Question: I have a tabbedactivity layout, but i need to customize that layout for swipe between 2 activities, like this.

I cant change the background color, just the line indicator. Anyone knows how can i do that?
'''
<android.support.design.widget.AppBarLayout
android:id="@+id/appbarBottom"
android:layout_width="match_parent"
android:layout_height="wrap_content"
android:layout_gravity="bottom"
android:paddingTop="@dimen/appbar_padding_top"
android:theme="@style/AppTheme.AppBarOverlay">
<android.support.design.widget.TabLayout
android:id="@+id/tabsBottom"
android:layout_width="match_parent"
android:layout_height="wrap_content" />
</android.support.design.widget.AppBarLayout>
'''
thx!
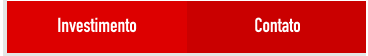
Answer: To change the background color of an item selected you'll have to use
and set custom selector.
tab_selector:
'''
<?xml version="1.0" encoding="utf-8"?>
<selector xmlns:android="http://schemas.android.com/apk/res/android">
<item android:drawable="@color/colorPrimaryDark" android:state_selected="true"/>
<item android:drawable="@color/colorPrimary"/>
</selector>
'''
TabLayout:
'''
<android.support.design.widget.TabLayout
android:id="@+id/tabs"
android:layout_width="match_parent"
android:layout_height="wrap_content"
app:tabBackground="@drawable/tab_selector">...
'''